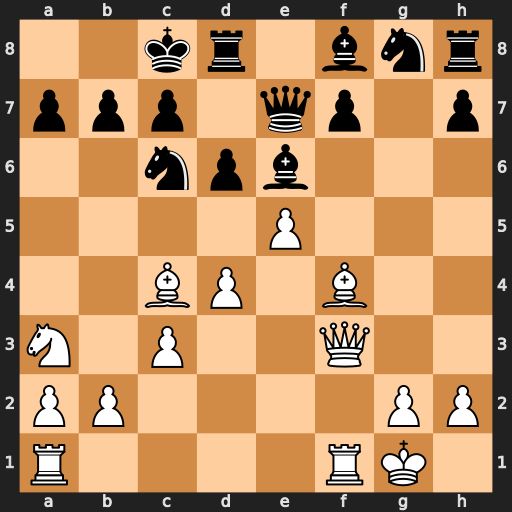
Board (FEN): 2kr1bnr/ppp1qp1p/2npb3/4P3/2BP1B2/N1P2Q2/PP4PP/R4RK1
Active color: w
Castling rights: -
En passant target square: -
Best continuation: exd6 cxd6 d5 Ne5 Bxe5 dxe5 dxe6